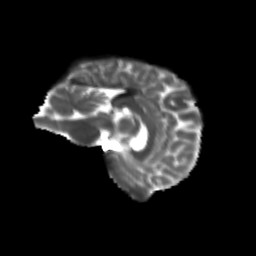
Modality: T2w
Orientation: sagittal
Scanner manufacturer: siemens
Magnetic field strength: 3 T
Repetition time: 9.2 s
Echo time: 0.084 s